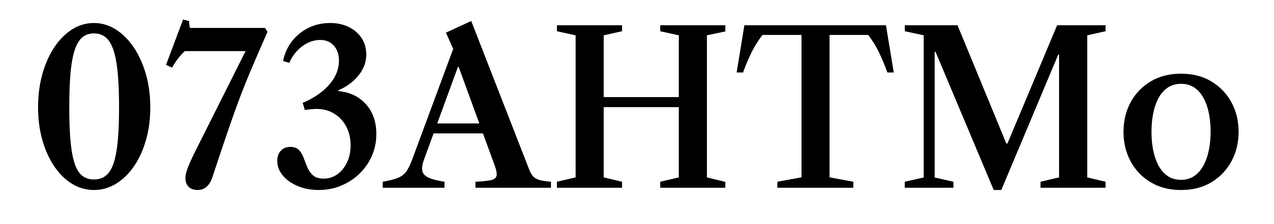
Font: LibreCaslonText_Medium